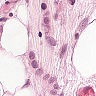
Metastatic tissue present: yes